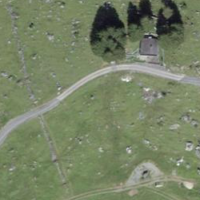
EUNIS habitat code: 24
Species observed at this site:
Fabriciana niobe